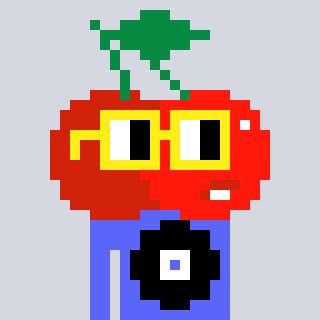
a pixel art character with square yellow glasses, a cherry-shaped head and a purple-colored body on a cool background